Aerial crown-view tile of a tropical tree (Barro Colorado Island, Panama), acquired 20250217:
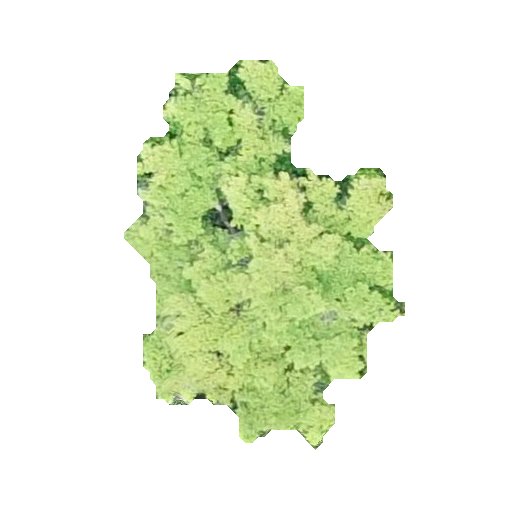
Species: Terminalia amazonia
GBIF accepted scientific name: Terminalia amazonica
Crown area: 102.348 m²